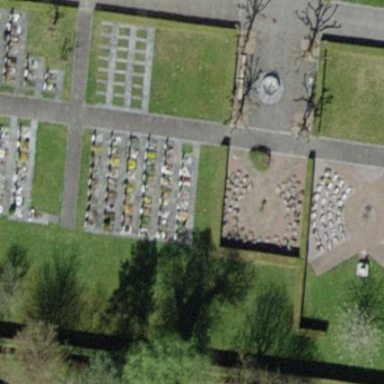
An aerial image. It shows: Graveyard.